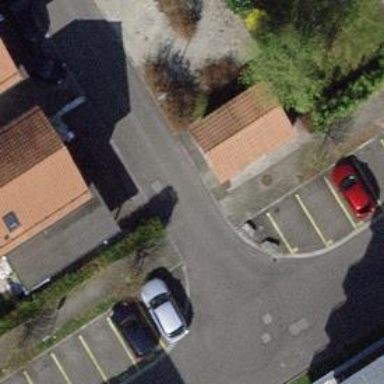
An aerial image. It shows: Residential road with asphalt surface and sidewalk.